Chest X-ray:
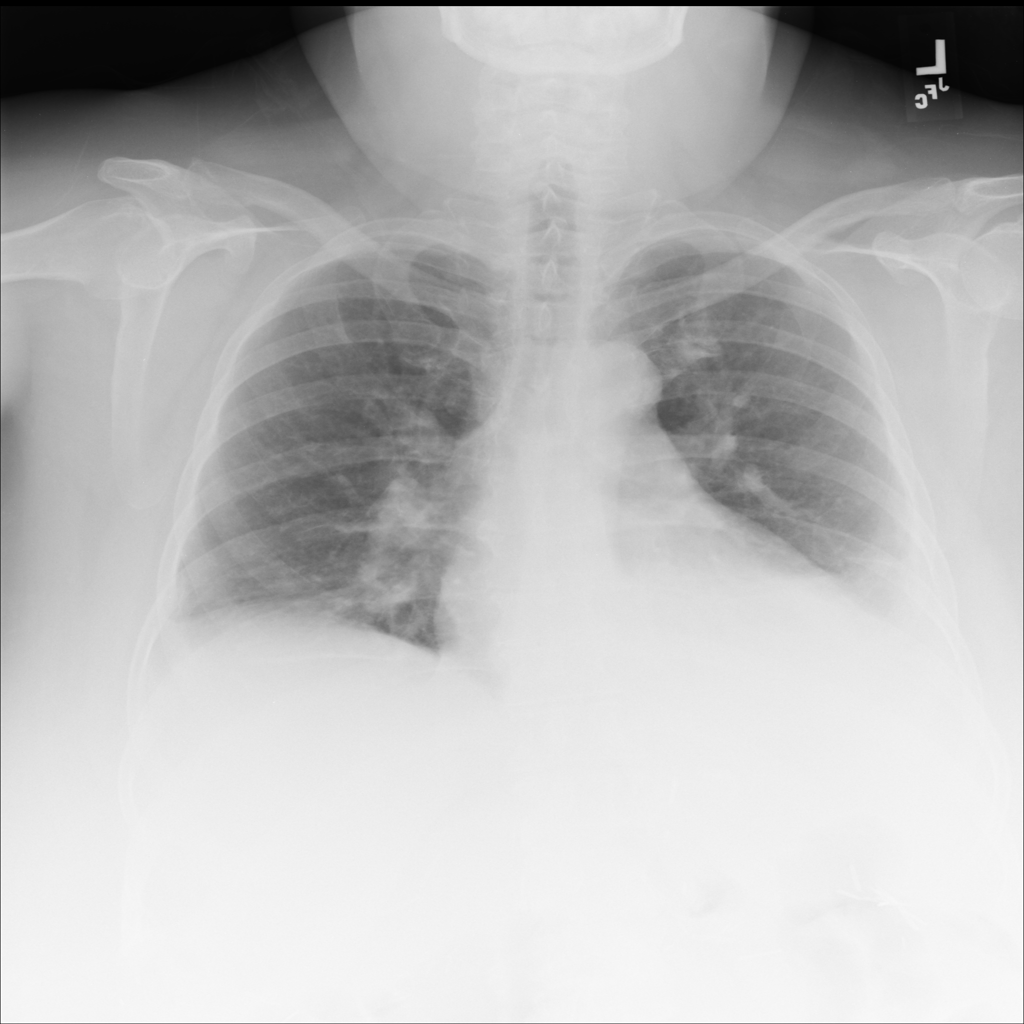
Findings: Effusion
No abnormal finding: no